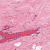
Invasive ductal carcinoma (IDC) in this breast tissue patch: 0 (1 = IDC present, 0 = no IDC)